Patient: sex M, age 36
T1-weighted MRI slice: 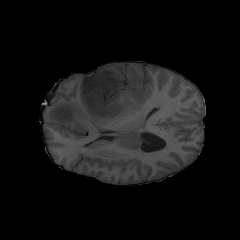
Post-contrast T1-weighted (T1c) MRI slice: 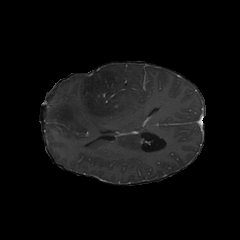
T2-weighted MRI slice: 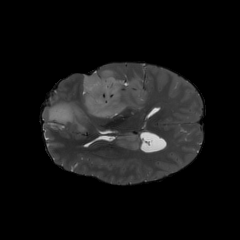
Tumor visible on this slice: yes
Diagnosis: Glioblastoma, IDH-wildtype
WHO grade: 4